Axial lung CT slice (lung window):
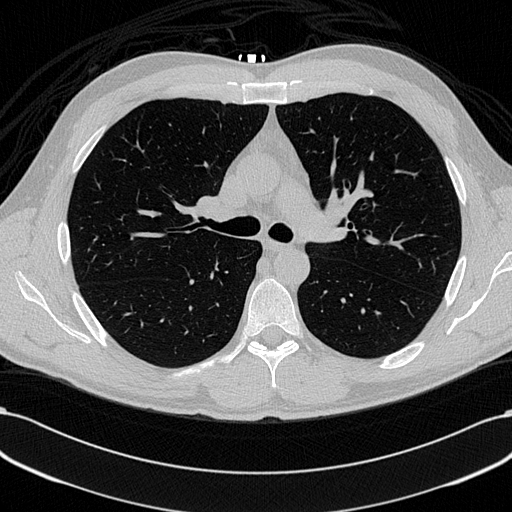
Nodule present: no